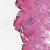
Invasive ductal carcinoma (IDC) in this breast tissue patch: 0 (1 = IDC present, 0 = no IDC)